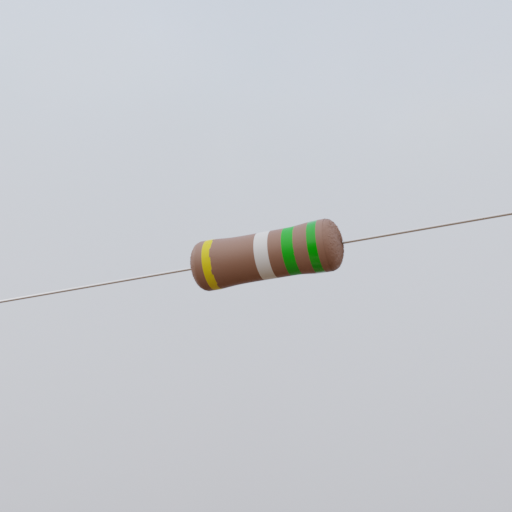
Resistor colour bands (in order): yellow, white, green, green